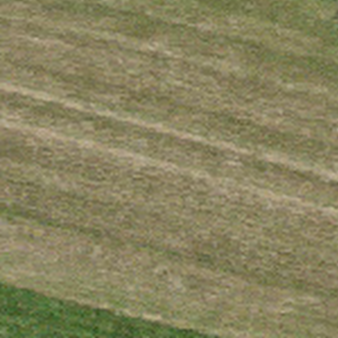
Label: other